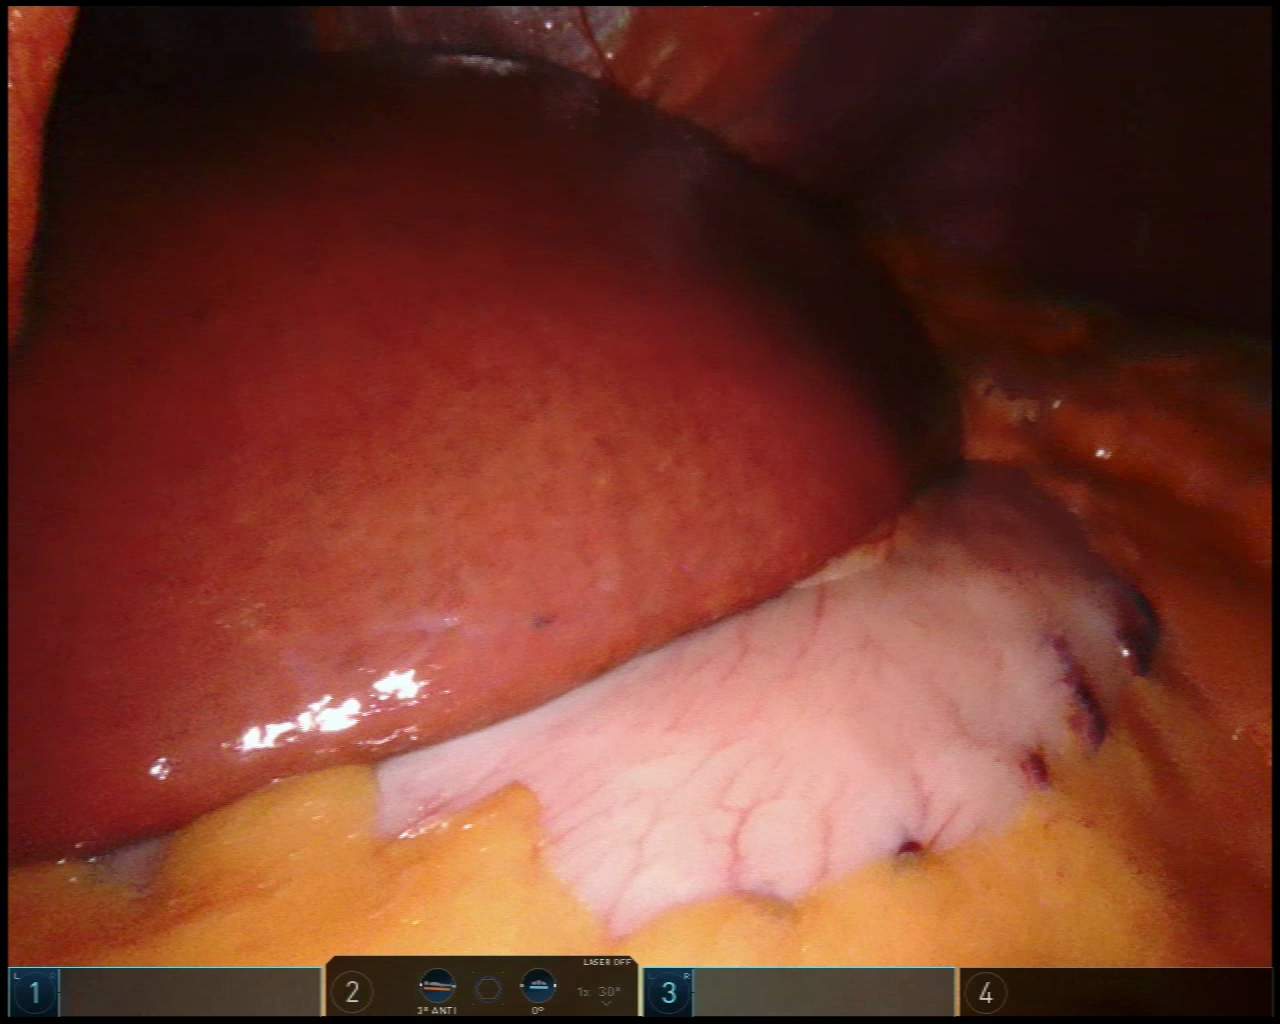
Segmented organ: liver
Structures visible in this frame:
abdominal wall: yes
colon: no
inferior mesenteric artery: no
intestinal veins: no
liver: yes
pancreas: no
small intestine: no
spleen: no
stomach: yes
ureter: no
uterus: no
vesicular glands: no